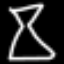
Label: hourglass